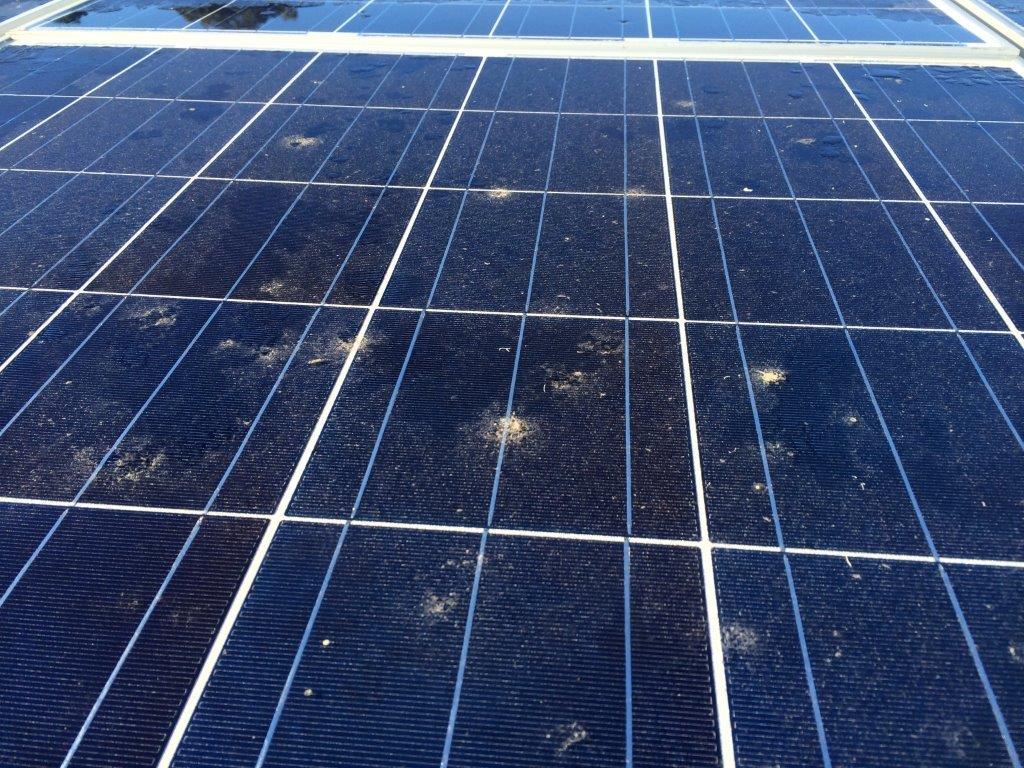
Label: Bird-drop